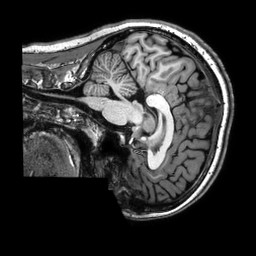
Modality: T1w
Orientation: sagittal
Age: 27
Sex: female
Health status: healthy
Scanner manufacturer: philips
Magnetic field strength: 3 T
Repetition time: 0.009 s
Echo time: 0.003996 s